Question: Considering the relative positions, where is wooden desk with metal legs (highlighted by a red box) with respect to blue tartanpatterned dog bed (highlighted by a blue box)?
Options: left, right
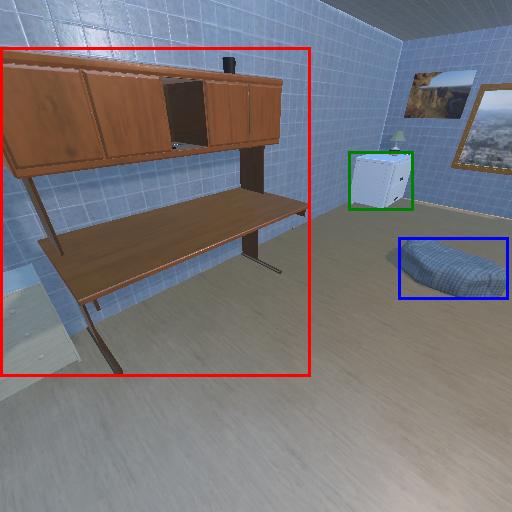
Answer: left